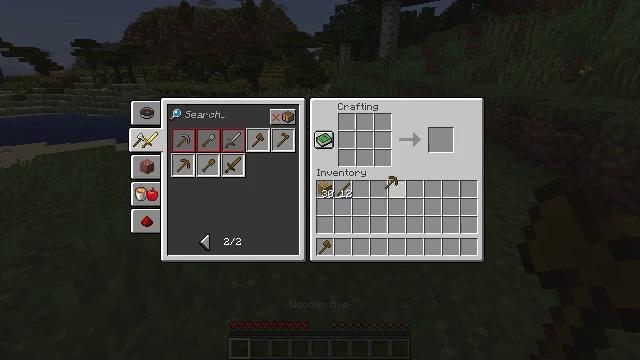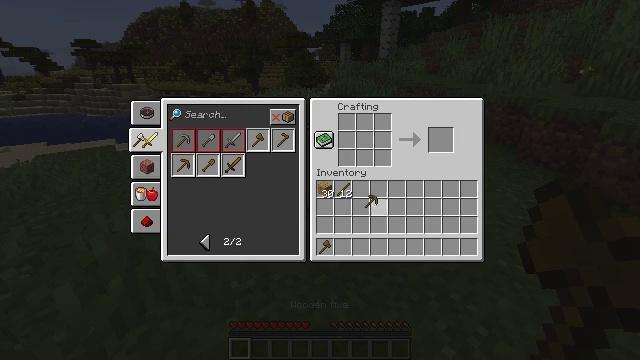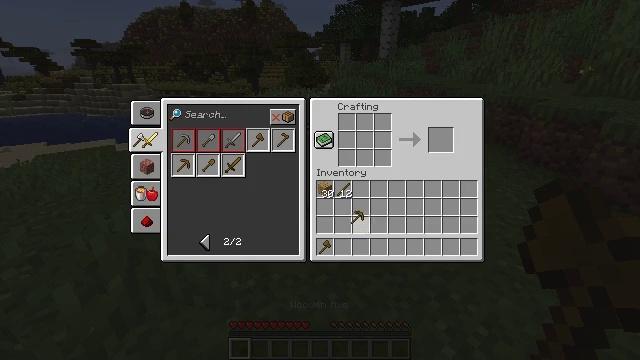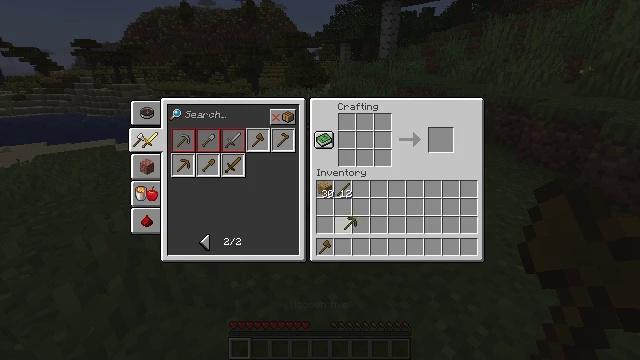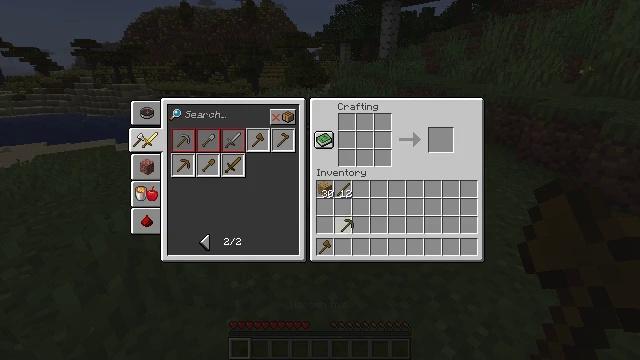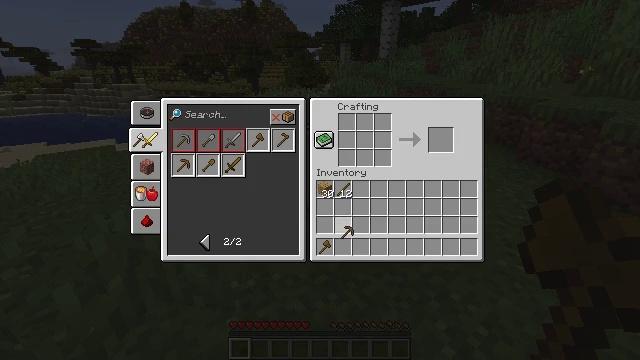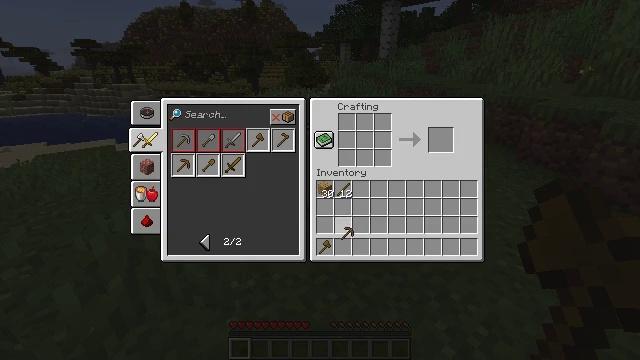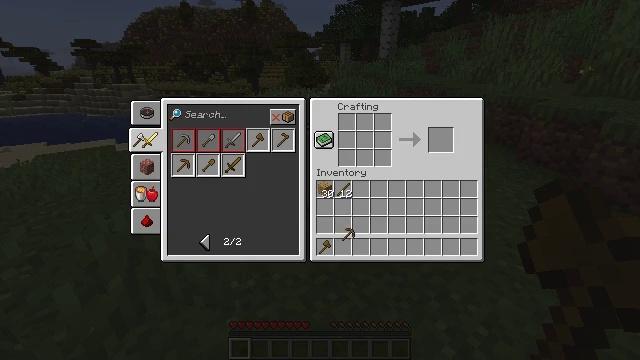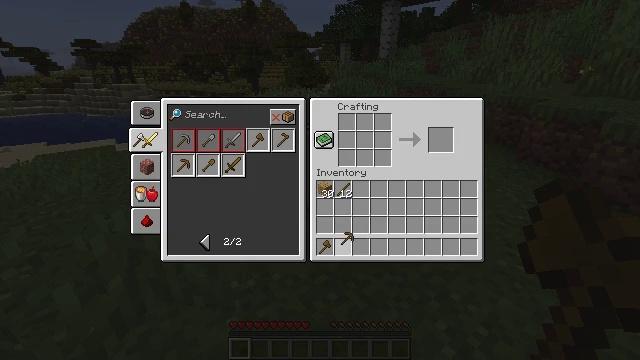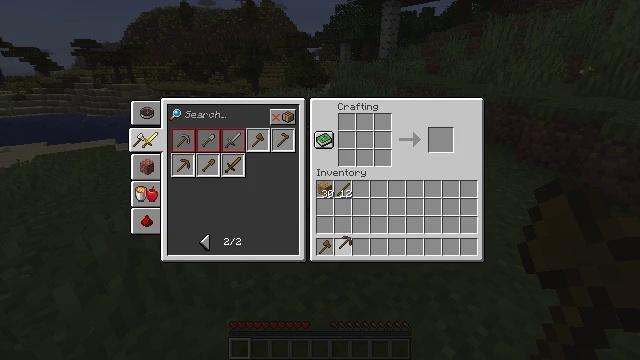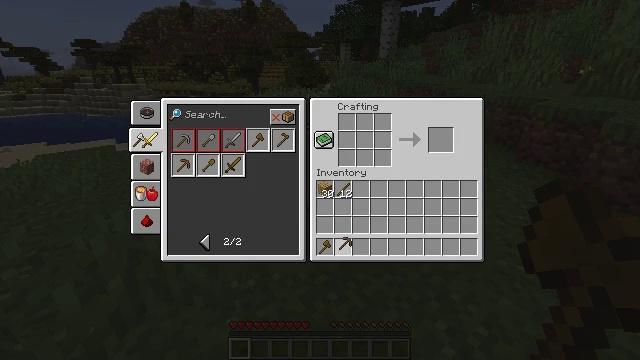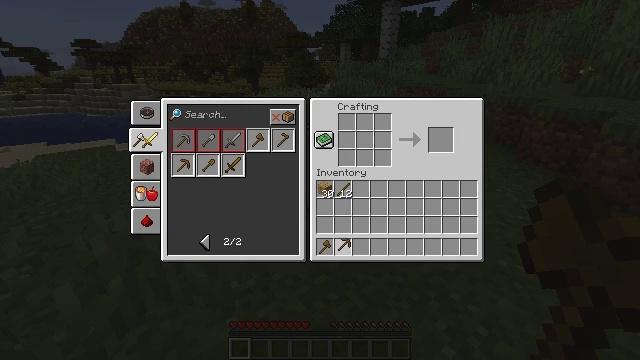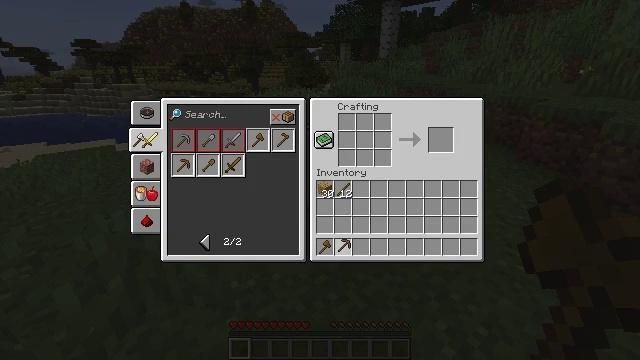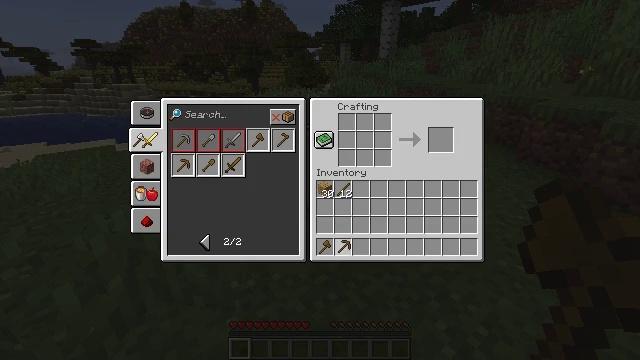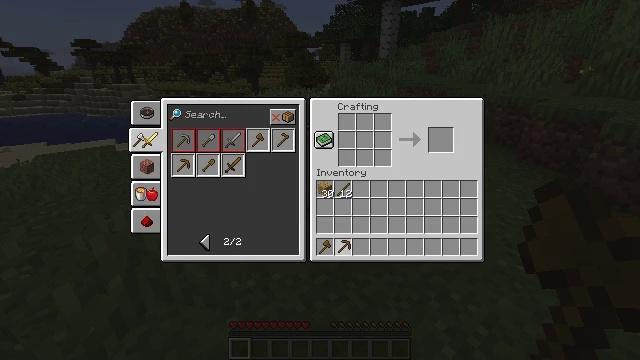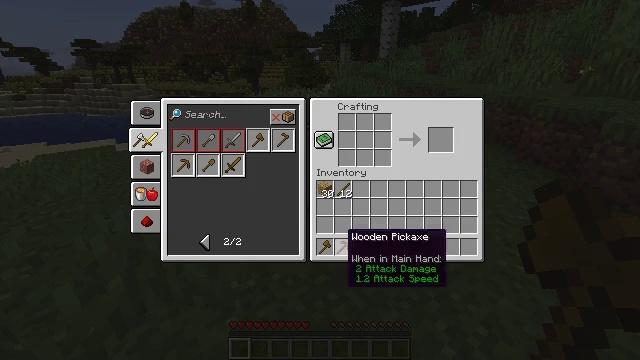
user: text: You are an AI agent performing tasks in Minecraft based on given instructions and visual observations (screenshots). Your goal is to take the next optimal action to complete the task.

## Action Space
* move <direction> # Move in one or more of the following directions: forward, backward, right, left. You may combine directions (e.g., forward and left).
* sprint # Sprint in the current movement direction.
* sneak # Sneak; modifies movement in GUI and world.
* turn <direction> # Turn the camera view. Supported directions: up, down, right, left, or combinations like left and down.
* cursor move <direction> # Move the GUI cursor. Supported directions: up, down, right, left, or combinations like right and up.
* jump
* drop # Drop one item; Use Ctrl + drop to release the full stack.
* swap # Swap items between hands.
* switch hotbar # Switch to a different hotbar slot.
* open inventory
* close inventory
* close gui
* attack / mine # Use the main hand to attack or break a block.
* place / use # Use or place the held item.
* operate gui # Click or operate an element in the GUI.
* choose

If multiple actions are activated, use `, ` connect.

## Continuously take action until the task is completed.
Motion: motion action
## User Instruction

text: Open the crafting table to create a wooden sword.
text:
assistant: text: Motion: cursor move left and down, open gui
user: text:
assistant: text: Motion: cursor move left and down
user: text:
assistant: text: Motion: cursor move left
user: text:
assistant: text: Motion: no_op
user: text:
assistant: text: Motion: no_op
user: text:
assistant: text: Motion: no_op
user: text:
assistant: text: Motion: no_op
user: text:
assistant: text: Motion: no_op
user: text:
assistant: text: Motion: no_op
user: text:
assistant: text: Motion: no_op
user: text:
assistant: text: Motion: no_op
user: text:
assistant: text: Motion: operate gui
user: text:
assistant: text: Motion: operate gui
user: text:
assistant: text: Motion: operate gui
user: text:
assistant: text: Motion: no_op
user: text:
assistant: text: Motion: cursor move left and up
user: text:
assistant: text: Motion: cursor move left and up
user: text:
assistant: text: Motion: cursor move left and up
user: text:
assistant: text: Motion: no_op
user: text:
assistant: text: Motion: no_op
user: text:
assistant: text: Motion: cursor move up
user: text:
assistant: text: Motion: no_op
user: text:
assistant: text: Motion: no_op
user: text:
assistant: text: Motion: no_op
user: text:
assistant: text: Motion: operate gui
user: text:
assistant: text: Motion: operate gui
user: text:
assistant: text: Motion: cursor move right
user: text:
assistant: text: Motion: cursor move right and up
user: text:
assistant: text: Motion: cursor move right and up
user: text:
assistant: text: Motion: cursor move right